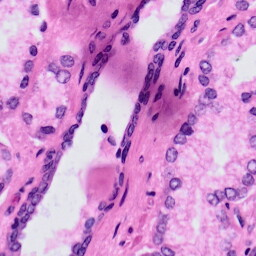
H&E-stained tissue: Prostate